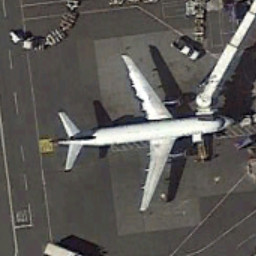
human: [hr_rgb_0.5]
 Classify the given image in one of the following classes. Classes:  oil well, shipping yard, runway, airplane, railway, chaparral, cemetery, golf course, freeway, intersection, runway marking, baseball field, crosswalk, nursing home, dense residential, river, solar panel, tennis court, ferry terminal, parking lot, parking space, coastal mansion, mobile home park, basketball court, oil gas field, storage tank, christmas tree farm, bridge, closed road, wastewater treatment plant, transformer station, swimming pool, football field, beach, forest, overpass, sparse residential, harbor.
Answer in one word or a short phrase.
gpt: airplane